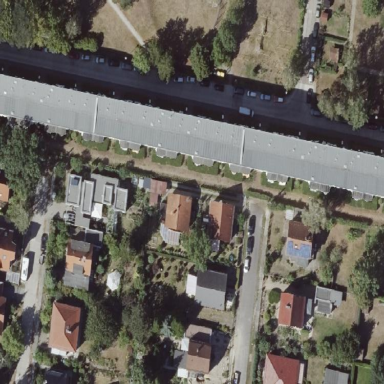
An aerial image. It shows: Flat-roofed apartment building.